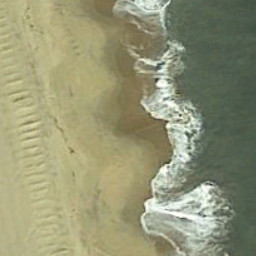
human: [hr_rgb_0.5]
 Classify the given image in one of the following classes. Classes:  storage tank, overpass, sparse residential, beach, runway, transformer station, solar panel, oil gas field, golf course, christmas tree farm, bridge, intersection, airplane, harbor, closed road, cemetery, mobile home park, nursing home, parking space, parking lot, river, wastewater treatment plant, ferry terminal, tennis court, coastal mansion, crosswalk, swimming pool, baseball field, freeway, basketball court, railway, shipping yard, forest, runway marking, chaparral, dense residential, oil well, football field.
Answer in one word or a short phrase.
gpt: beach